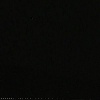
Label: space